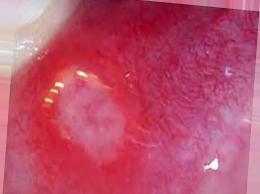
Condition: Mouth Ulcer